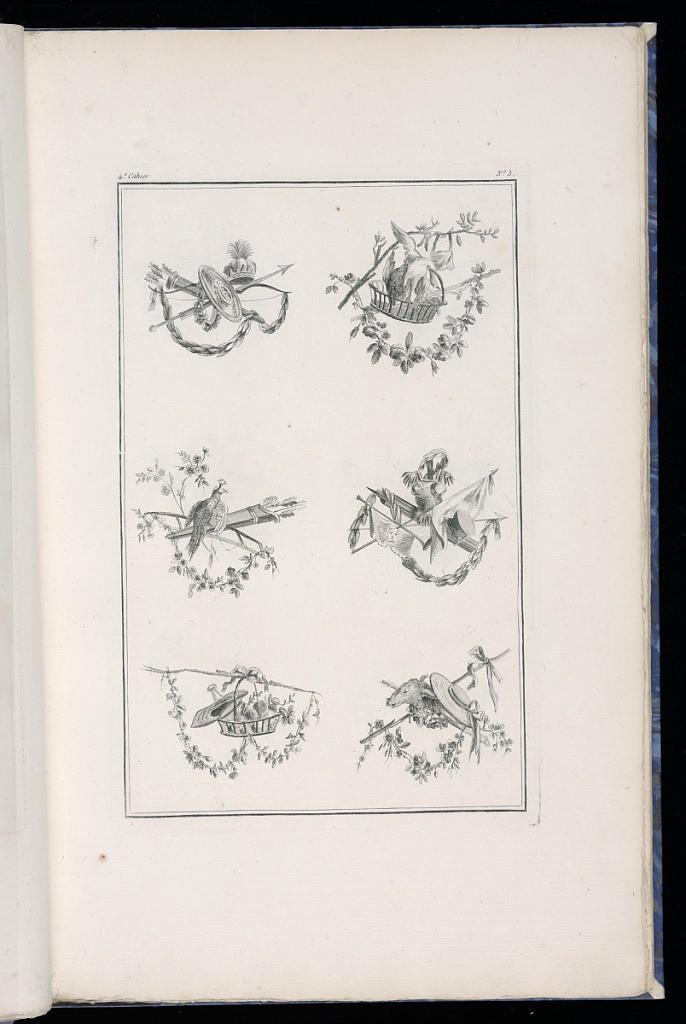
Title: Trophy Designs
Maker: Pierre Ranson, French, 1736–1786
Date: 1777–79
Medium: Etching on paper
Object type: Print
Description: Six designs for trophies incorporating leaves, flowers, birds, baskets, quivers of arrows, shield, helmet, bow, spears, armor, hats, and fruit. The plate is numbered.